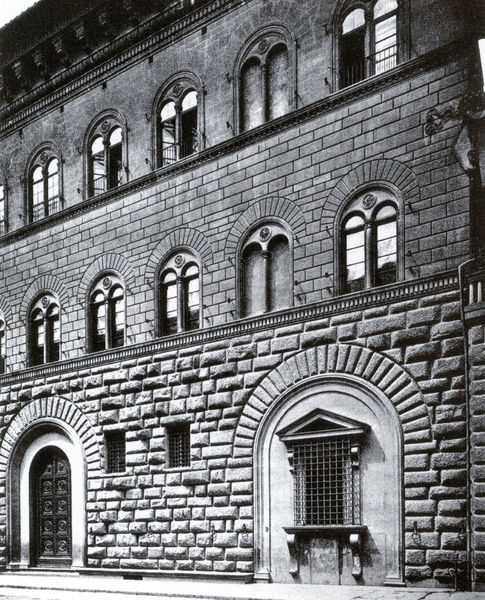
Titel: Palazzo Medici-Riccardi (Fassade)
Künstler: Michelozzo di Bartolommeo
Standort: Firenze
Institution: Palazzo Medici-Riccardi
Schlagwörter: himmel, schatten, weiß, dreieck, fenster, glas, grau, holz, licht, schwarz, straße, säule, säulen, tür, dach, gebäude, haus, wand, architektur, stein, steine, türbogen, spiegelung, gitter, klassizismus, gotik, renaissance, bogen, fassade, italien, türen, giebel, mauer, türe, pilaster, rundbogen, ornamente, verzierung, tor, foto, fotografie, photographie, bögen, eingang, fugen, gehsteig, palast, palazzo, mauerwerk, scheiben, schwarzweiß, photo, fries, portal, rustika, tore, fensterreihen, sims, weißß, gesims, fenstergitter, quader, romanik, florenz, etagen, geschosse, patrizier, kassetten, fotographie, stockwerke, viereck, aufnahme, geschoss, photografie, holztür, medici, fensterbögen, rustica, giebeldreieck, fenstergiebel, palst, fensterbogen, bossierung, untergeschoß, überfangbogen, zwillingsfenster, geschossen, wehrhaft, frührenaissance, itlaien, rucellai, pitti, fortografie, klassizisus, vergitterte fenster, vergittertes fenster, romisch, palazzo medici ricardo